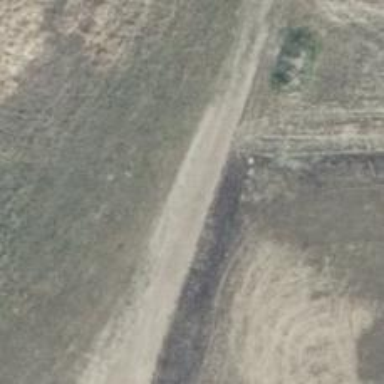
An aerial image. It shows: Sandy track road with grade4 tracktype.